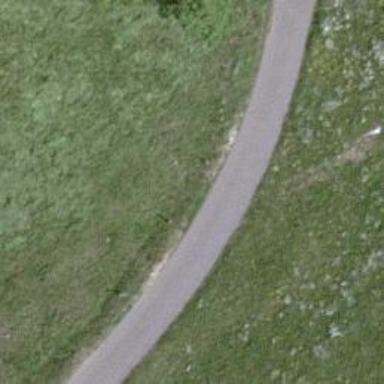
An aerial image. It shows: Service road with asphalt surface. The tracktype is grade1.